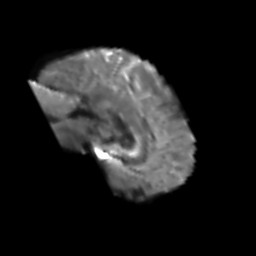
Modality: T2w
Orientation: sagittal
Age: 52
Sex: male
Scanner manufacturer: siemens
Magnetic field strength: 3 T
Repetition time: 6.1 s
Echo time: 0.101 s